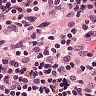
Metastatic tissue present: no